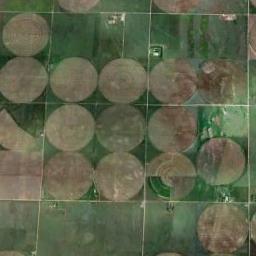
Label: circular_farmland